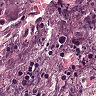
Metastatic tissue present: no